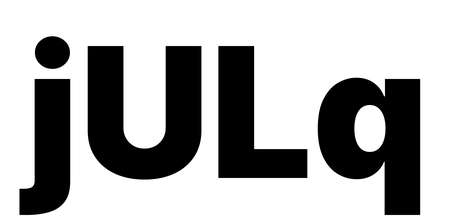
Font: Inter_Black